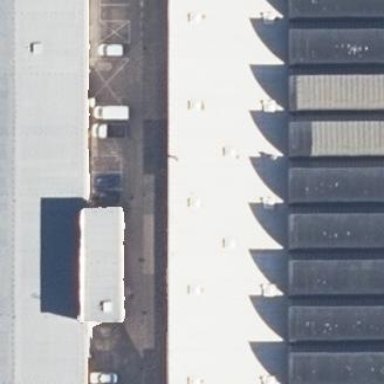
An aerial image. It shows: Industrial building.